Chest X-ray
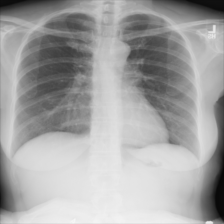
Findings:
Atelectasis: negative
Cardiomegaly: negative
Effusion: negative
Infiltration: negative
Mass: negative
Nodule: negative
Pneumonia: negative
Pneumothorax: negative
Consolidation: negative
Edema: negative
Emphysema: negative
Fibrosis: negative
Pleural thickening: negative
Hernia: negative